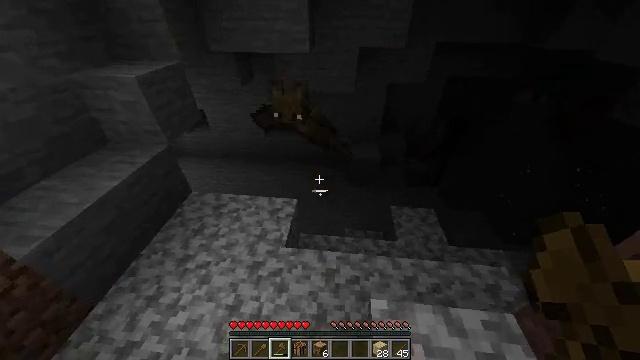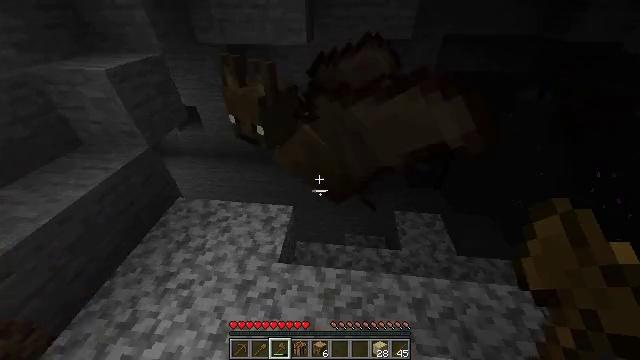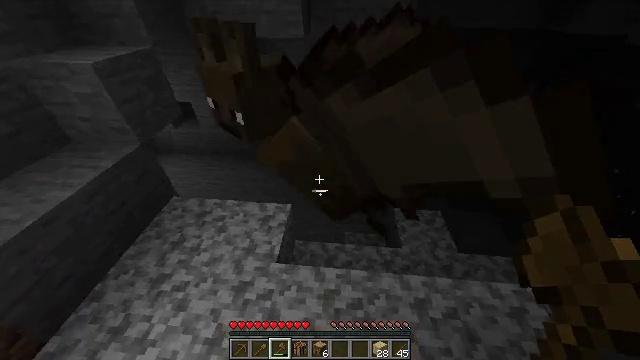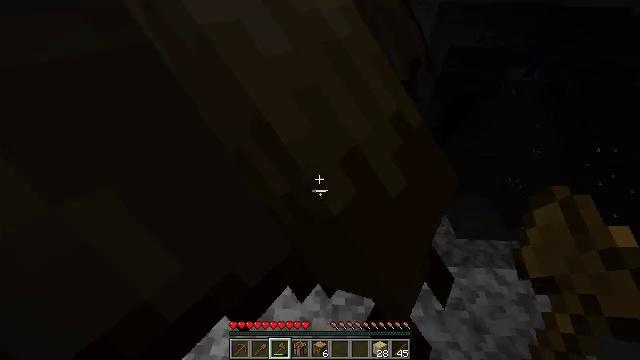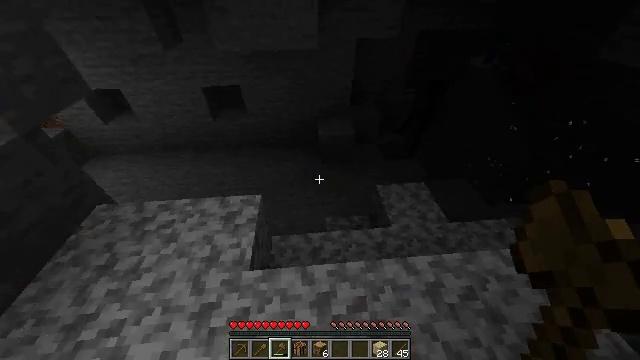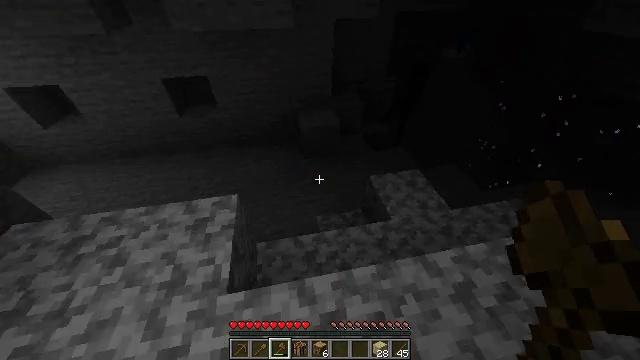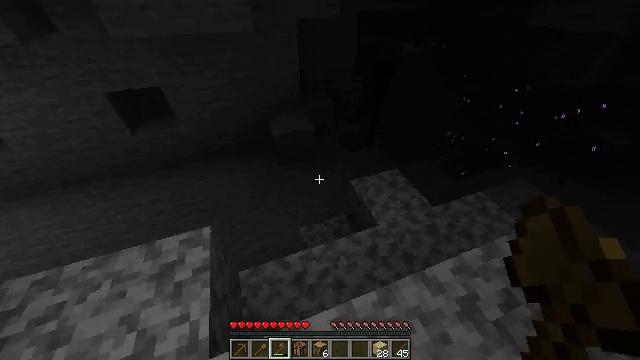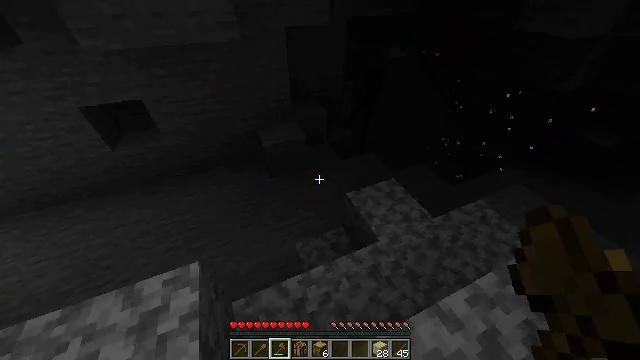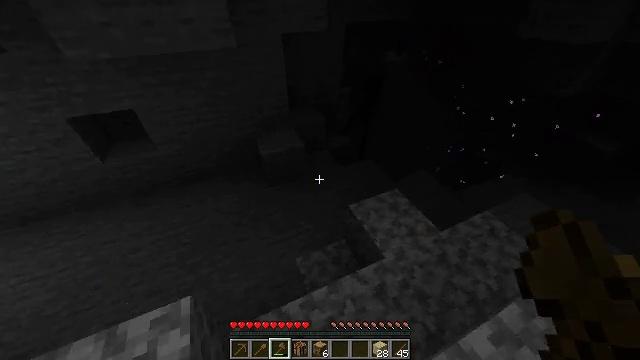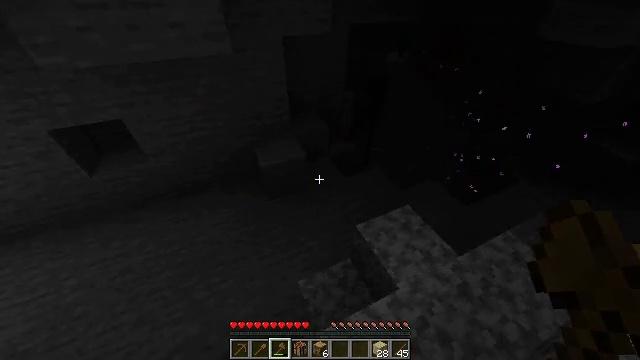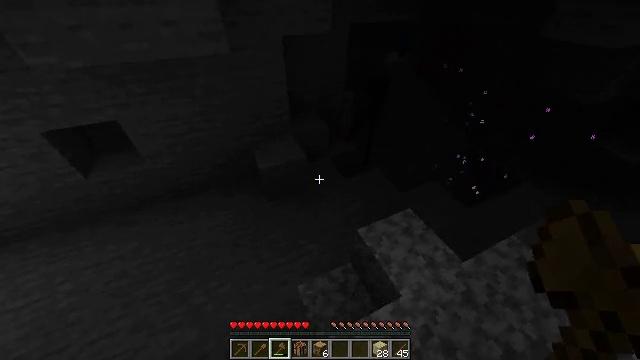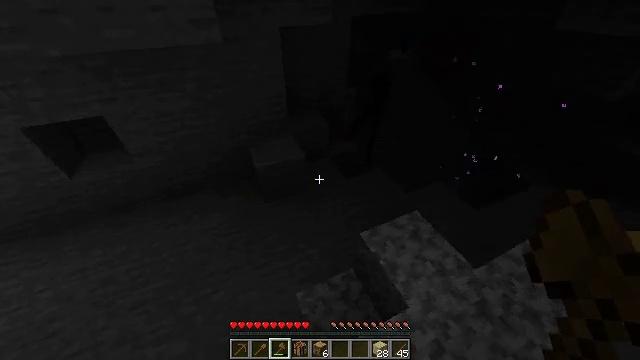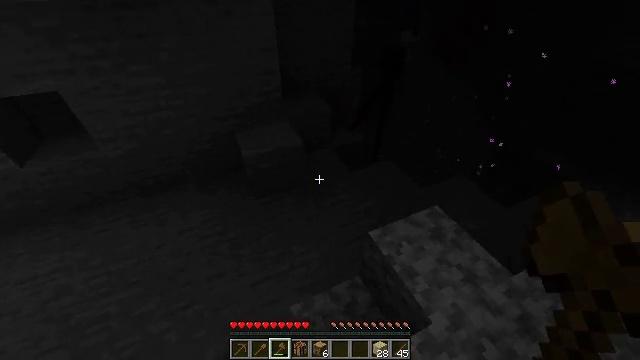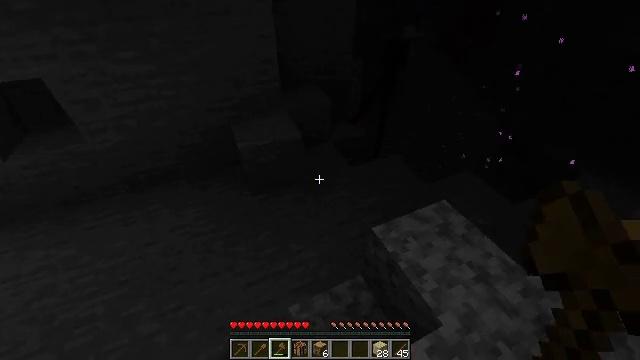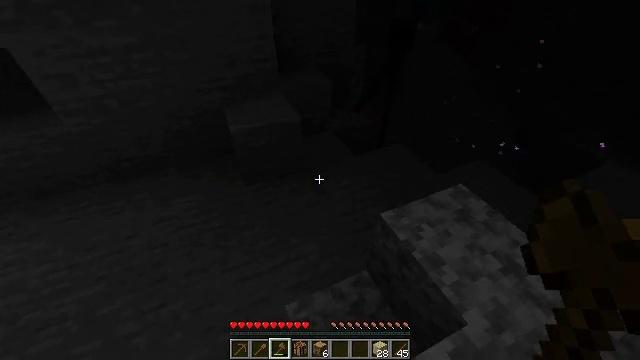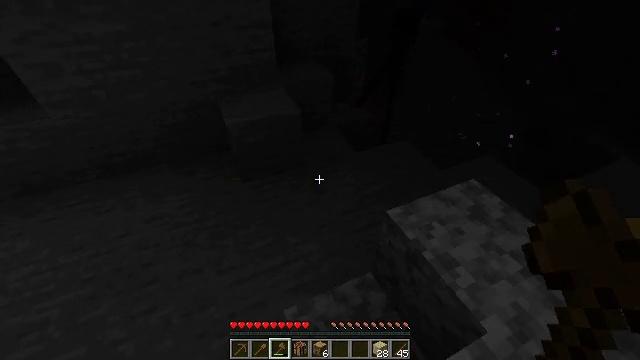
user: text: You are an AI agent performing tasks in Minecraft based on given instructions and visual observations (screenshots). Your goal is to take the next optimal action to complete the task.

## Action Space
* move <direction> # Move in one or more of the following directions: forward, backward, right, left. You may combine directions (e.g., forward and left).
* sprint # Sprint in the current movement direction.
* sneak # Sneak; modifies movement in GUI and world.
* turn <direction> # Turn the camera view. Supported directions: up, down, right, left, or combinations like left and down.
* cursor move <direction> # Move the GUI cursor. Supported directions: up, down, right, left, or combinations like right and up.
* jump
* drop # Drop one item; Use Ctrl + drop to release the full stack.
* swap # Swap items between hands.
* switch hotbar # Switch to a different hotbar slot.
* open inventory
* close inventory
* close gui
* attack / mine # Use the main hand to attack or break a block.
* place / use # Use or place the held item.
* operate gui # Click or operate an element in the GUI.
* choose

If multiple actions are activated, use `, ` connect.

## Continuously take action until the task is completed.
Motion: motion action
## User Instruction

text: Gather grass block for landscaping.
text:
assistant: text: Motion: move forward, sprint, turn down
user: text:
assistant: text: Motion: move forward, sprint
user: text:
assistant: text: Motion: move forward and move left, sprint, turn right and down
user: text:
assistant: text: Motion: move forward and move left, sprint, turn right
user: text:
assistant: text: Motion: move forward, sprint, turn right
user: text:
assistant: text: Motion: move forward, sprint, turn right
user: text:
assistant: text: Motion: move forward, sprint, turn right
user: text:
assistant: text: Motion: move forward, sprint
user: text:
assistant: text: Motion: move forward
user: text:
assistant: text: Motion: no_op
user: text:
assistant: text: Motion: no_op
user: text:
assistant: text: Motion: no_op
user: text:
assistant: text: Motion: no_op
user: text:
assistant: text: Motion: no_op
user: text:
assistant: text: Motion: no_op
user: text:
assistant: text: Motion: no_op
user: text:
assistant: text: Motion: no_op
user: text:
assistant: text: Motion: turn right and up
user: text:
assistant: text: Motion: turn up
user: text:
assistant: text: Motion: no_op
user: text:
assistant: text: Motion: no_op
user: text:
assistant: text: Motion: no_op
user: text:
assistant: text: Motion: no_op
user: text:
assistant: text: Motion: no_op
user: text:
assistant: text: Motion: no_op
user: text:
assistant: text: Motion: no_op
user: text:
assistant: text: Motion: move forward, turn left and up
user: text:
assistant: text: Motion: move forward, turn left
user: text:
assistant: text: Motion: move forward, sprint, turn left
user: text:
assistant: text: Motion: move forward, sprint